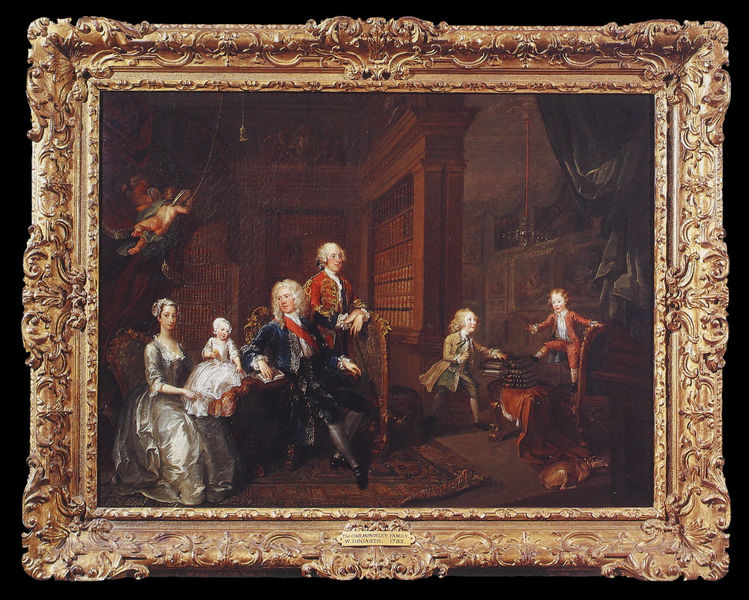
Titel: The Cholmondeley Family
Künstler: William Hogarth
Institution: The Marquess of Cholmondeley
Schlagwörter: blau, dunkel, gemälde, gruppe, mann, weiß, frauen, landschaft, mädchen, sitzen, braun, frau, grau, kleid, kleider, lampe, männer, stuhl, tisch, tür, zimmer, dame, haus, hund, rot, herren, malerei, teppich, regal, barock, rahmen, bild, goldrahmen, porträt, vorhang, gold, adel, familie, innen, kind, mutter, seide, kinder, engel, putte, putto, schärpe, bilderrahmen, bücher, wohnzimmer, jungen, baby, ölgemälde, könig, vorhänge, spielen, kronleuchter, leuchter, stube, tiefe, geschwister, foto, offen, knabe, bücherregal, ehepaar, eheleute, malerisch, schwingen, höfisch, bibliothek, regale, fürstin, putten, toben, hofdame, fantasie, familienportrait, säugling, vatter, angeben, klaied, famillienporträt, bibliothek reich, regaö